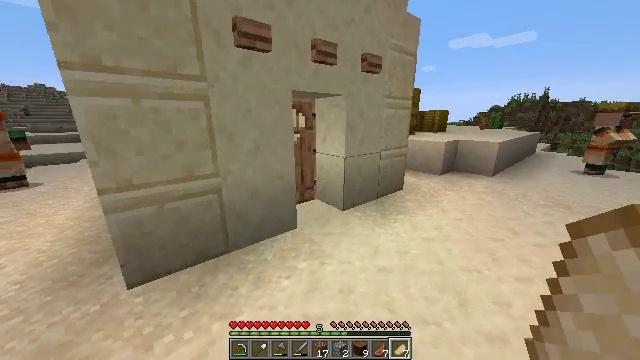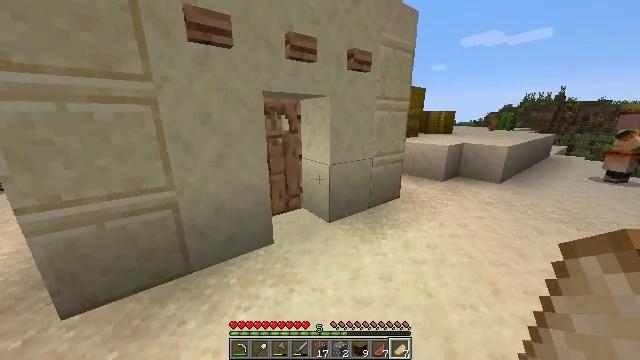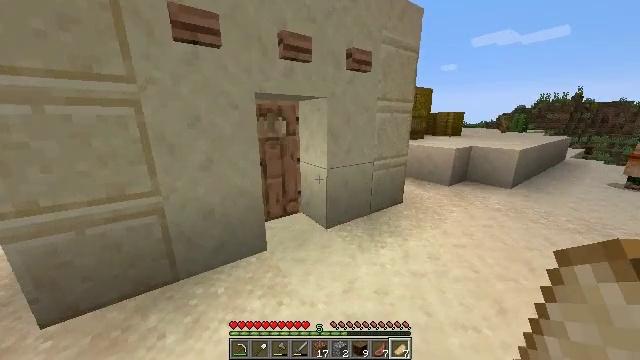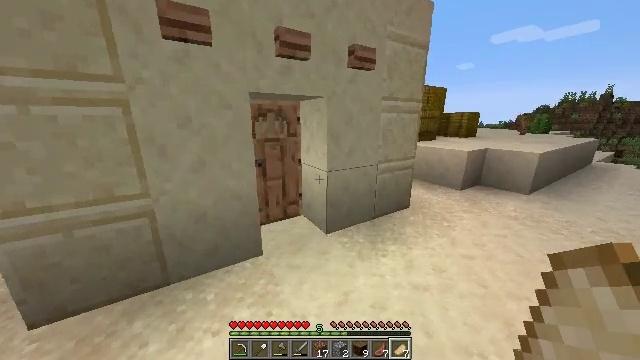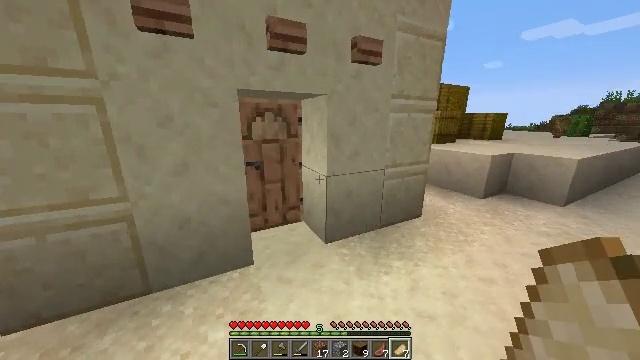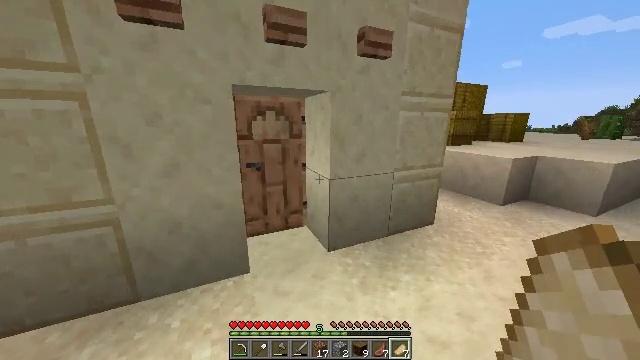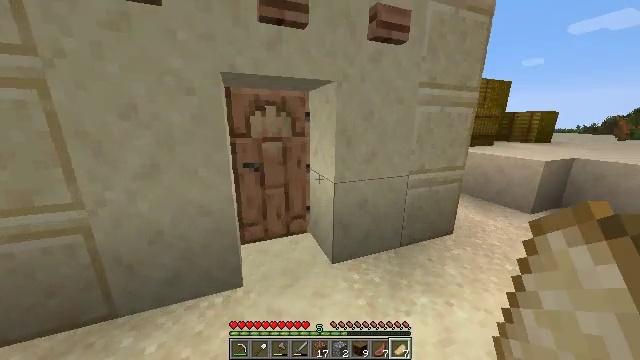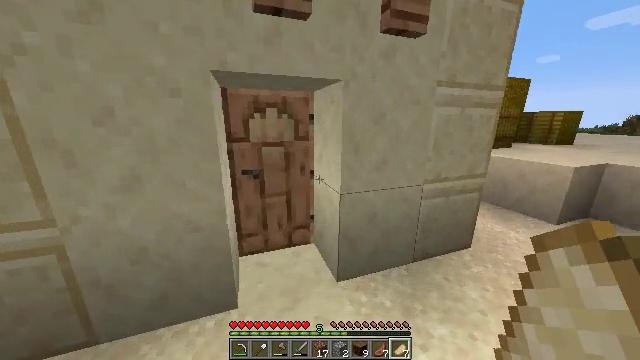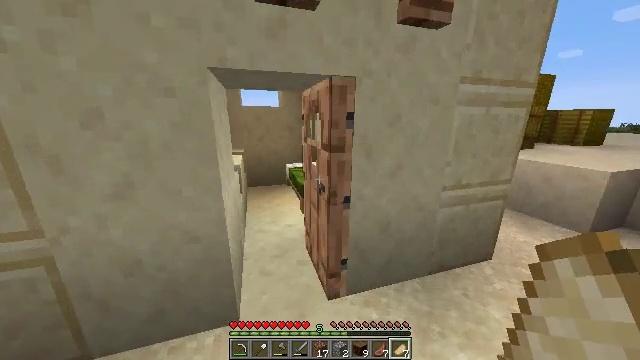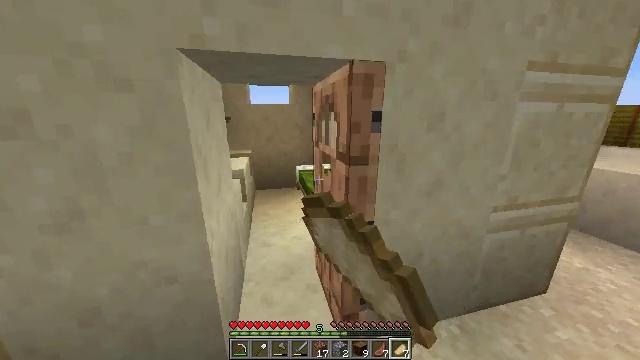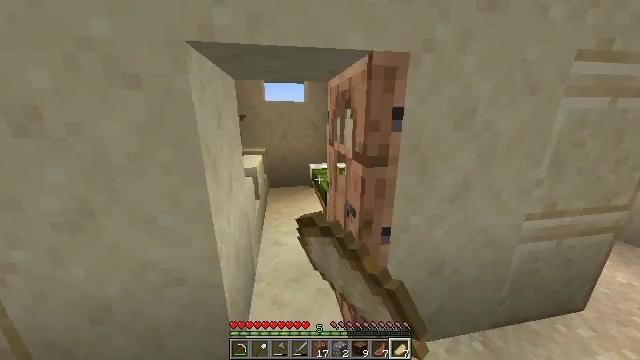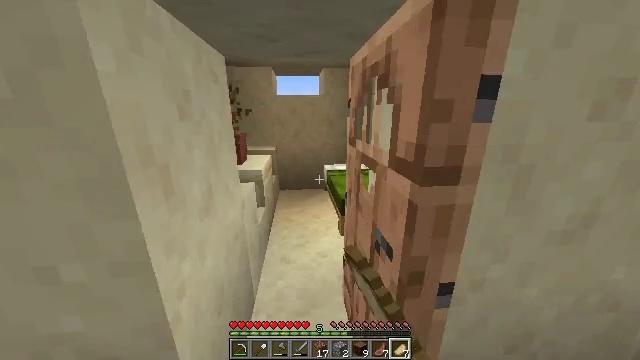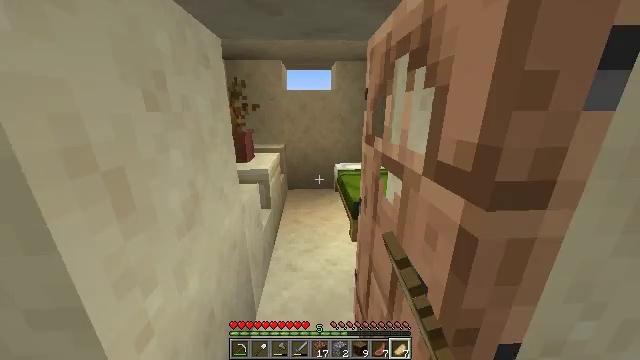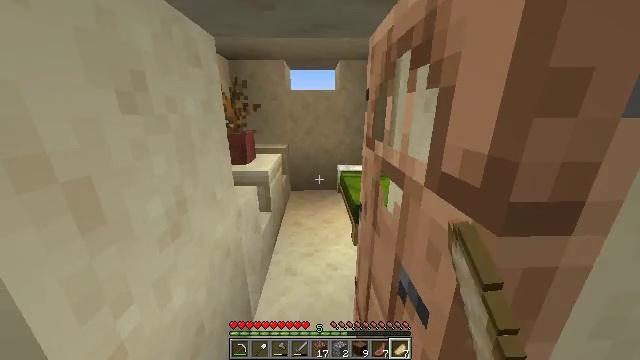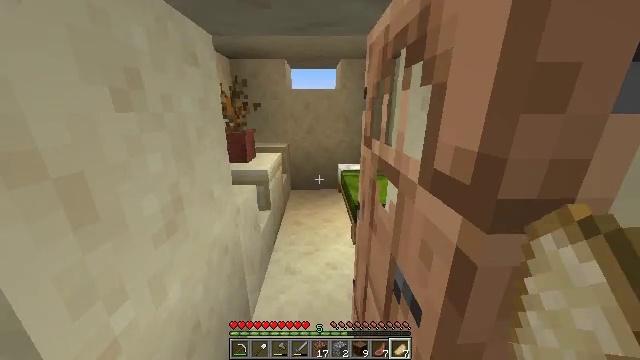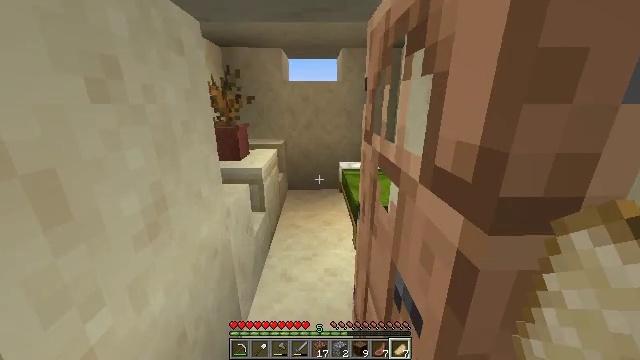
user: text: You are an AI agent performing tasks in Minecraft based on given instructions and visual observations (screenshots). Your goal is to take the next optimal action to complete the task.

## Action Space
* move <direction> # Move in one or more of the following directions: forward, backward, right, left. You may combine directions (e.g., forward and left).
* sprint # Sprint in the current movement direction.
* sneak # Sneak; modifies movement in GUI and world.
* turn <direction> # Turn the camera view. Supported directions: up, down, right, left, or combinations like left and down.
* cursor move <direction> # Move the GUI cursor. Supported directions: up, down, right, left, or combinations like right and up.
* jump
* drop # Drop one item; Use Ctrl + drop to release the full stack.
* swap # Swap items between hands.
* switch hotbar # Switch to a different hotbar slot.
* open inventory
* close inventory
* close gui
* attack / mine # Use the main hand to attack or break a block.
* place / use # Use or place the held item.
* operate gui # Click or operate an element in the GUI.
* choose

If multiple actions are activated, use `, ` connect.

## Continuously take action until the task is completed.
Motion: motion action
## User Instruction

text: Attack the hay block to get hay.
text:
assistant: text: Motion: move forward and move right, sprint, turn left
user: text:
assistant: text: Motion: move forward and move right, sprint, turn left
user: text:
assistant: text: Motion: move forward and move right, sprint, turn left
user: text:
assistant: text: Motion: move forward, sprint, turn left
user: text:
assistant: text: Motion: move forward, sprint, turn left
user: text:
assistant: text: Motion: move forward, sprint, turn left
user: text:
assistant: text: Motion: move forward, turn left
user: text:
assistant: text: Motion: move forward, turn left, use / place
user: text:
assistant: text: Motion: move forward, turn left, use / place
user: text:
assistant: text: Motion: move forward, turn left, use / place
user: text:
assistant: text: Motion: move forward, turn left, use / place
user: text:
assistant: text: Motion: move forward, turn left
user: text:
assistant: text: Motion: move forward, turn left
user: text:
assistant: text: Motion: move forward
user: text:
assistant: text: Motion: move forward
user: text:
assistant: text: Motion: move forward
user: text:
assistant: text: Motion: move forward
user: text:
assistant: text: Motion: move forward
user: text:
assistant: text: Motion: move forward
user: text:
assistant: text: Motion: no_op
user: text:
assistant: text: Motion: turn right
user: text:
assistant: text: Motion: turn right
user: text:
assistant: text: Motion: move right, turn right and up
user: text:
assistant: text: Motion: move right, turn right and up
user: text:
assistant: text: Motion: move right, turn right and up
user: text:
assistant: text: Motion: move right, turn right and up
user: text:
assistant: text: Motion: move forward and move right
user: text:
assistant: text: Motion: move forward and move right
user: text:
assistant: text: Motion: move forward and move right, turn left
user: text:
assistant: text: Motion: move forward and move right, turn left